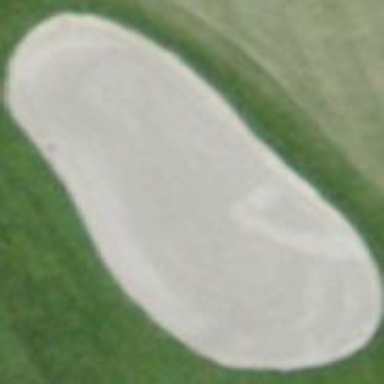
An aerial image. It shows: Golf bunker.